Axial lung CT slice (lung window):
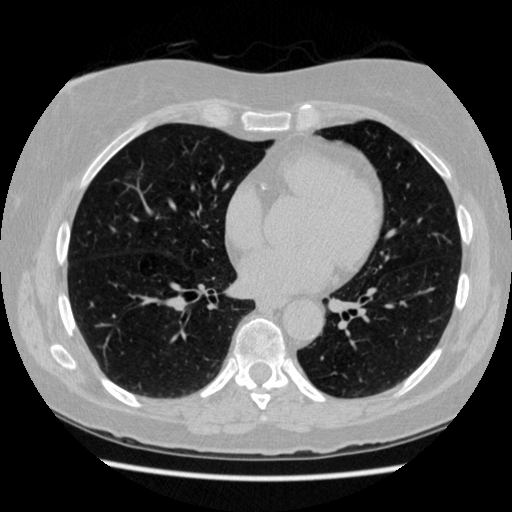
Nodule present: no